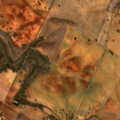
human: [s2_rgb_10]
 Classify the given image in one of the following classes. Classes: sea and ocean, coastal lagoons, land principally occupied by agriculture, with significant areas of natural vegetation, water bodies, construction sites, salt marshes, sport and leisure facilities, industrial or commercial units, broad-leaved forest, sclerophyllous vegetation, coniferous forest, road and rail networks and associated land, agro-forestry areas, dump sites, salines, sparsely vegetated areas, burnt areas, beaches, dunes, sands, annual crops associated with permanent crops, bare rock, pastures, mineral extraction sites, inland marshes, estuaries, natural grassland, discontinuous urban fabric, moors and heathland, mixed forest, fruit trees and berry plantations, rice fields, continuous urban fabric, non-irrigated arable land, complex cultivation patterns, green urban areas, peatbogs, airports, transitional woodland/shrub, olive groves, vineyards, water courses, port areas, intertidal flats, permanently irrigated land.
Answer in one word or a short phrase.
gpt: non-irrigated arable land, complex cultivation patterns, agro-forestry areas, water bodies